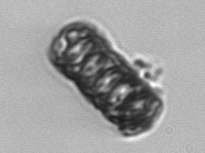
Label: Paralia_sulcata